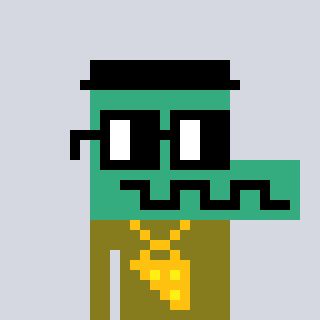
a pixel art character with square black glasses, a crocodile-shaped head and a gunk-colored body on a cool background